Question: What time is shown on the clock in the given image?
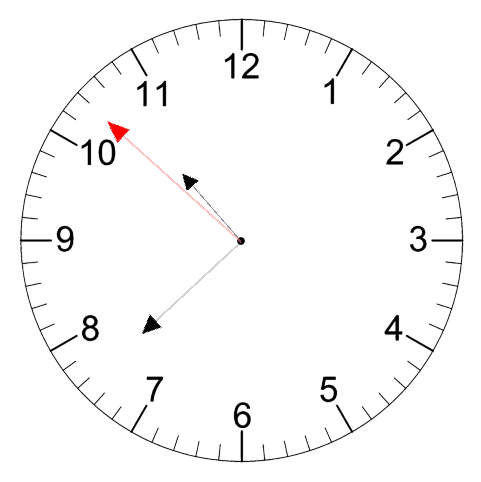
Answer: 10:37:52